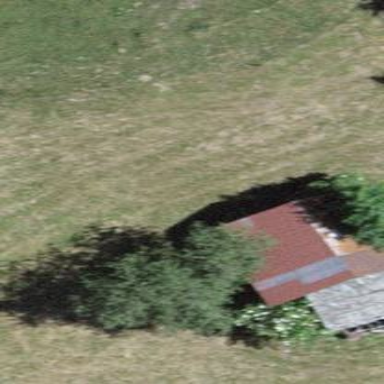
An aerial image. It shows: Rural barn.